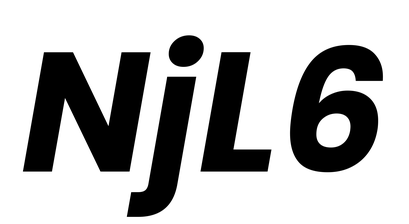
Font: Poppins-BoldItalic